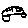
Label: car